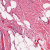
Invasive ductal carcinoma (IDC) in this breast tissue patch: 1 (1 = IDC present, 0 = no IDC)